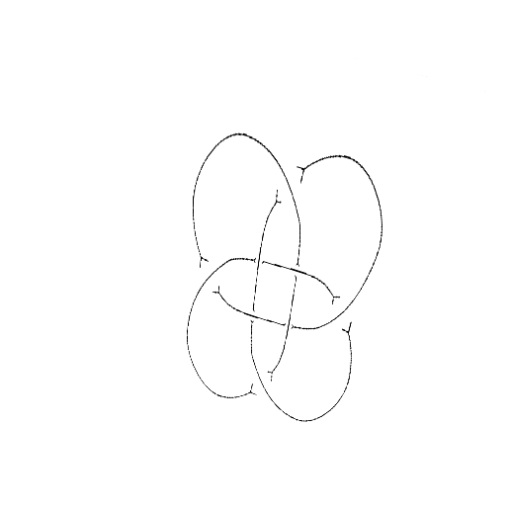
Crossing number: 8